Question: I cannot use static style UITableViewCells because of the storyboard restriction that the underlying controller must be a UITableViewController.
So how can I achieve the UI layout like the 'new contact' screen in the ios Contacts app?
In particular the phone numbers/email ('mobile', home) input: is there any existing API that draws the thin vertical divider? Or I have to create a nib?

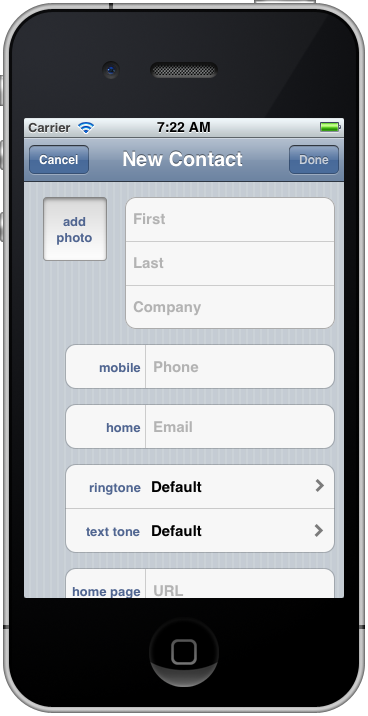
Answer: I've seen this done by having the top three fields be fake. Use a table view header which has the image view and the First/Last/Company be simple textfields. You put a pretty picture that looks like table cells behind First/Last/Company.